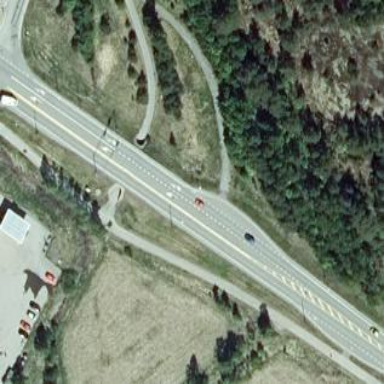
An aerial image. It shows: Secondary road with asphalt surface.